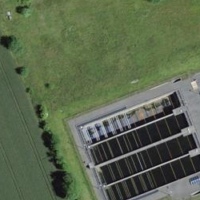
EUNIS habitat code: 25
Species observed at this site:
Centaurea scabiosa